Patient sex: M
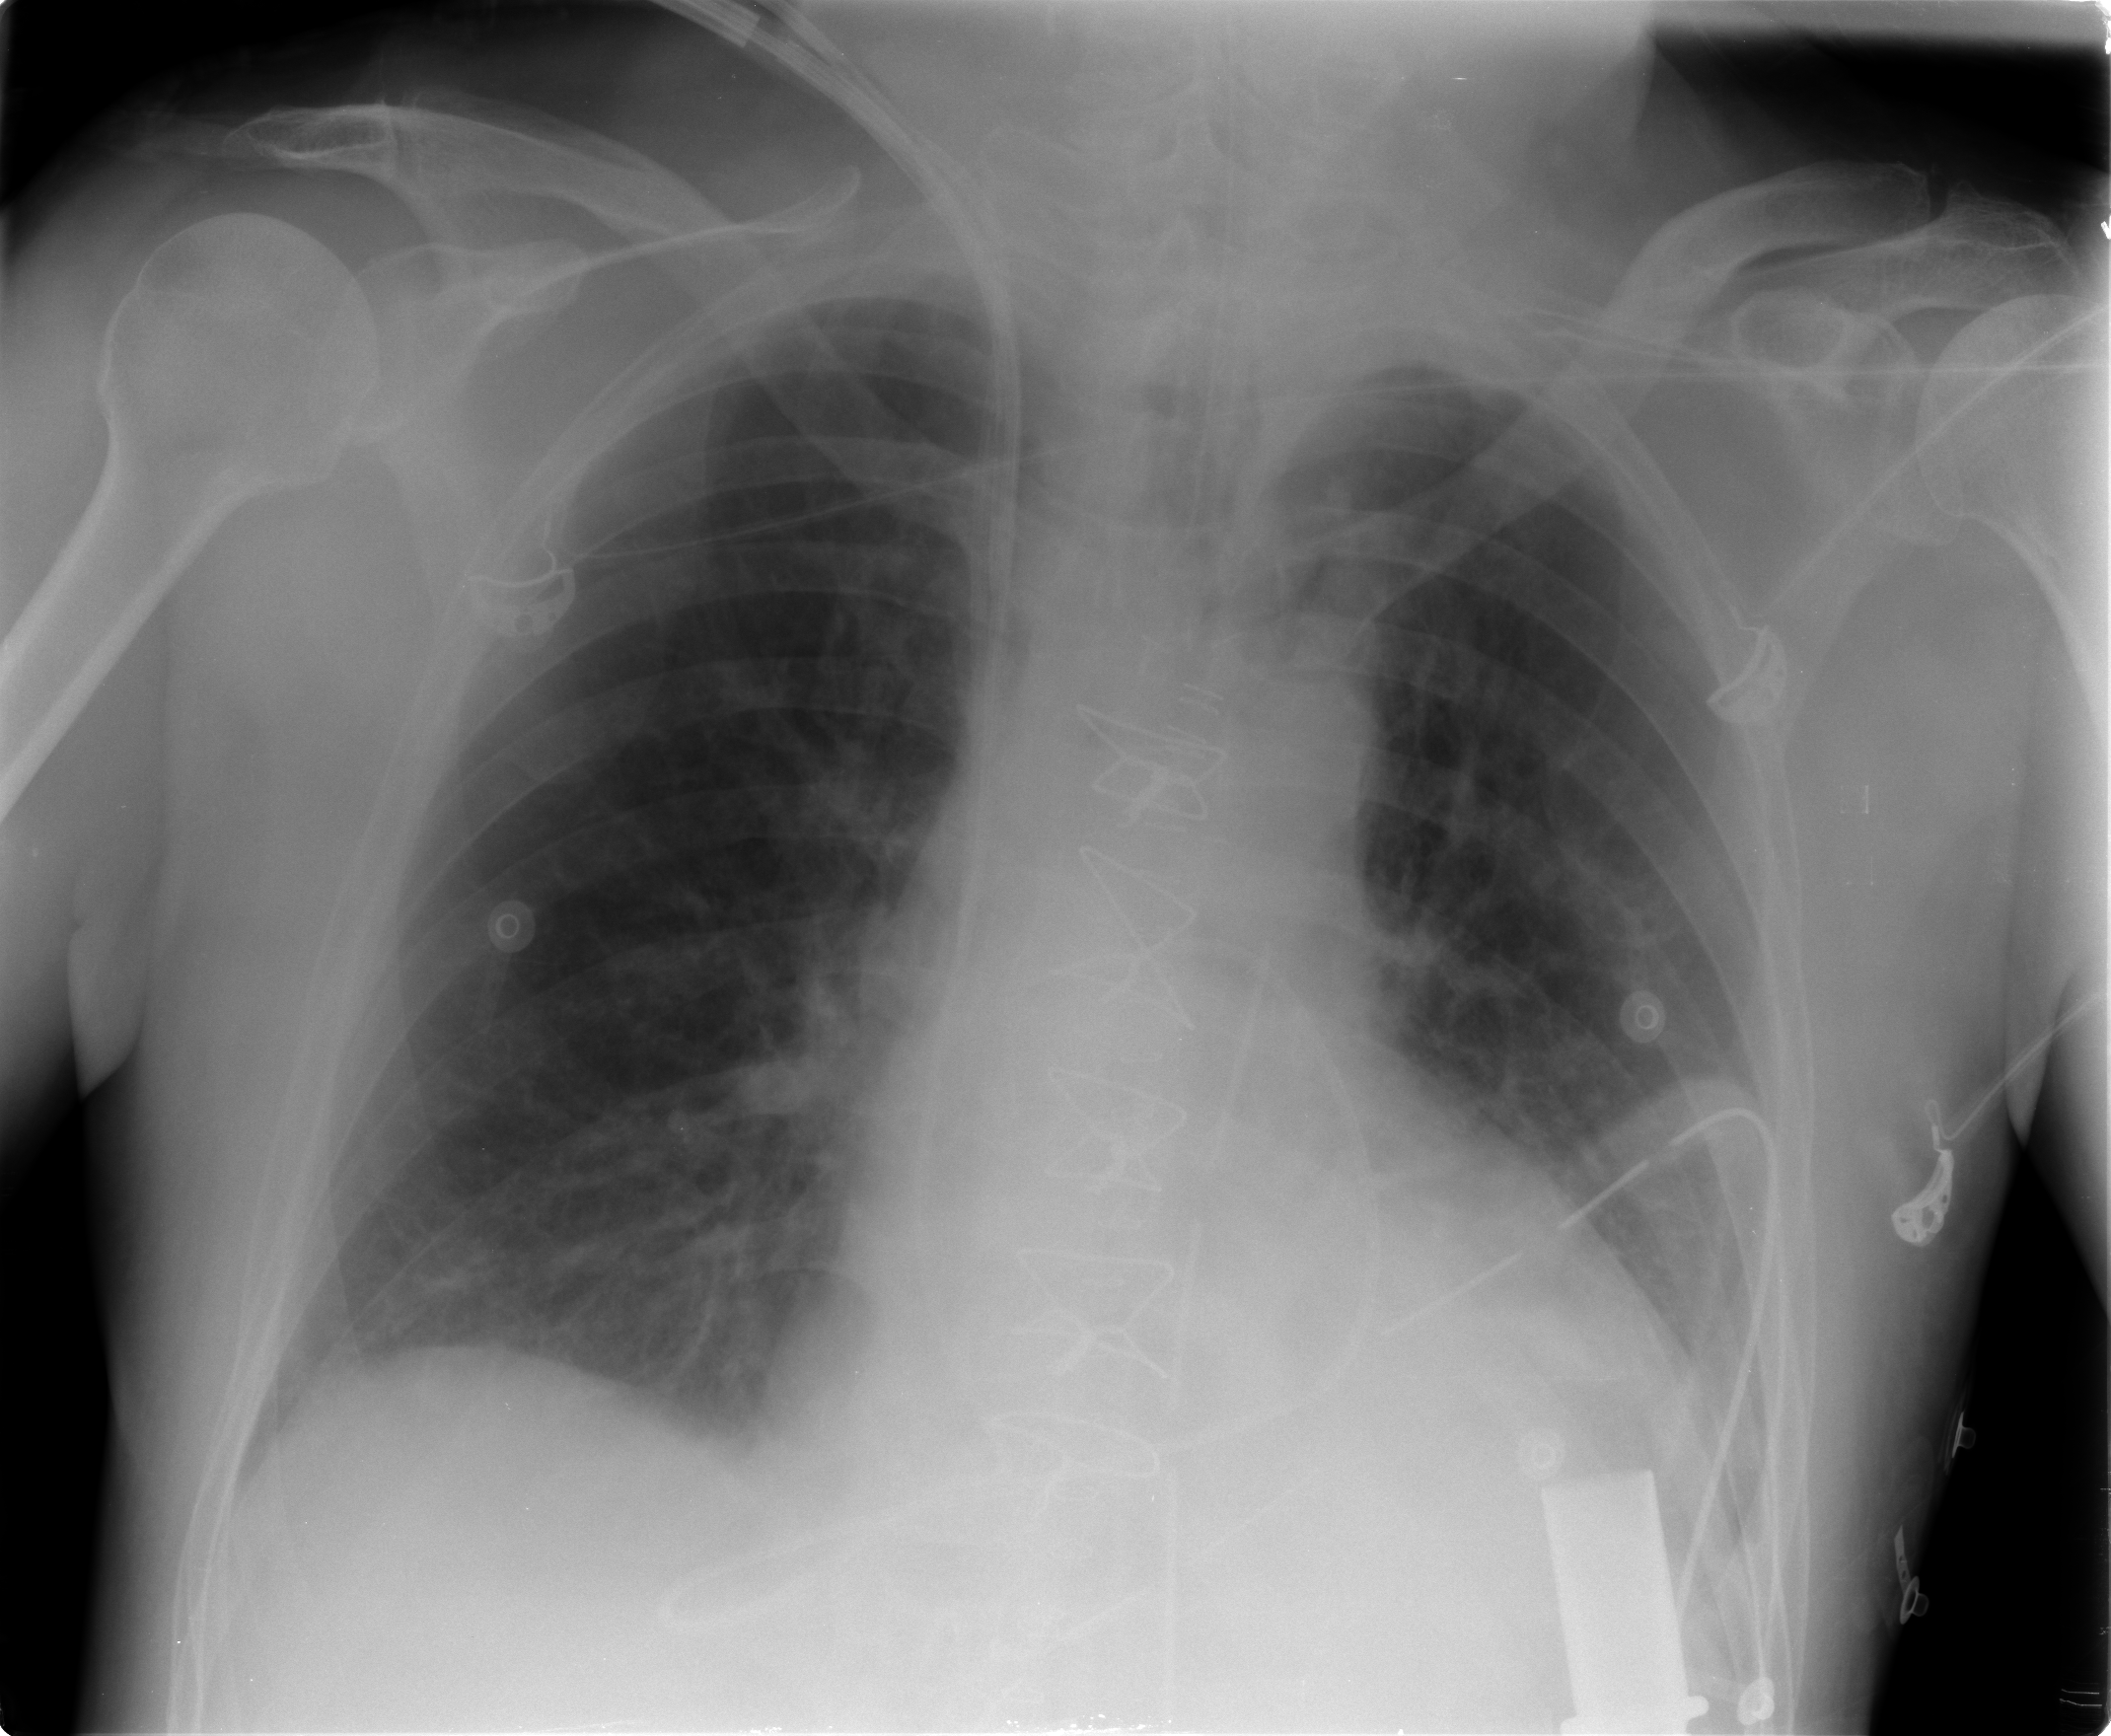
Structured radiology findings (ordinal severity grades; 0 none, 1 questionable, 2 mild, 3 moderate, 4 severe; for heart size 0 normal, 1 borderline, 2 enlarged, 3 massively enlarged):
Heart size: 2
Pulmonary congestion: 0
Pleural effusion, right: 2
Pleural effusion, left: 2
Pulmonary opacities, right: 0
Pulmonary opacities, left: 0
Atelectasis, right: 2
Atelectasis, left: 2